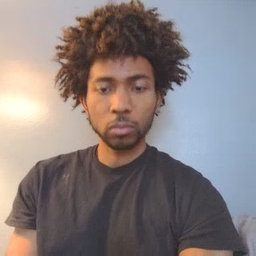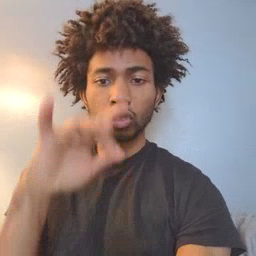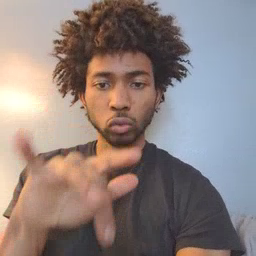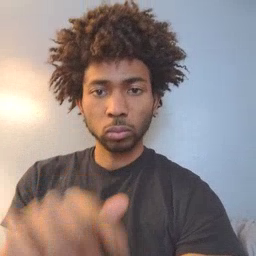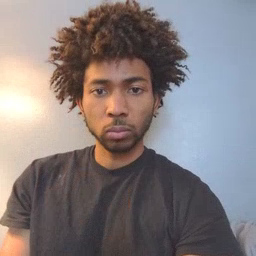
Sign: touch